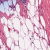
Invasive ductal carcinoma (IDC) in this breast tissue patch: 0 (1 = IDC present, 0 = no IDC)